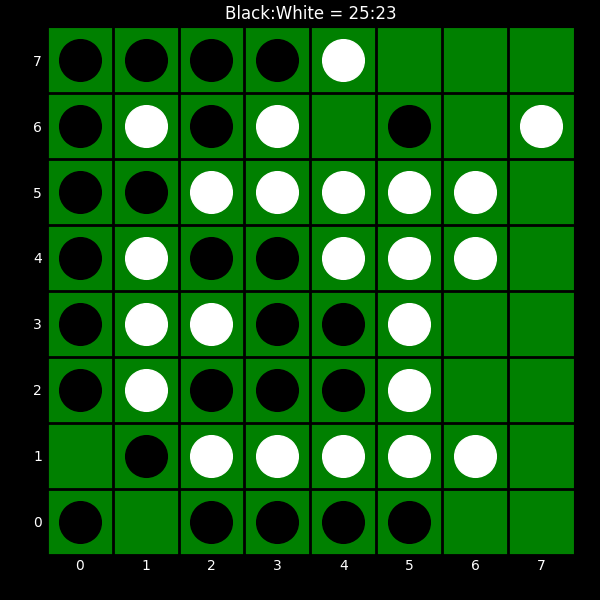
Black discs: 25
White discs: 23